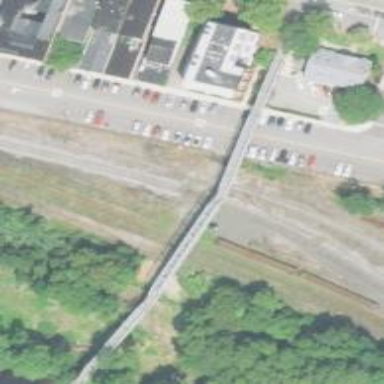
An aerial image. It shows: Footway on bridge.